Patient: sex M, age 44
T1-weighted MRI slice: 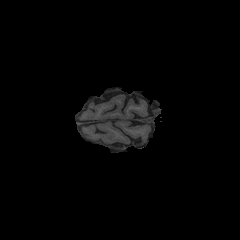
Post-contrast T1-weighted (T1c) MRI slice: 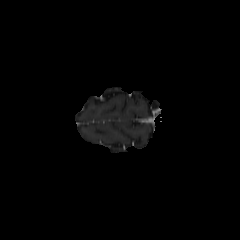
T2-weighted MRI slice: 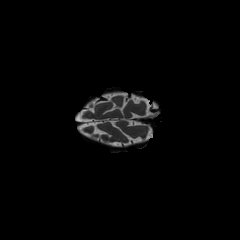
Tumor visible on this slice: no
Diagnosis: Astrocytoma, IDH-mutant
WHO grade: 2